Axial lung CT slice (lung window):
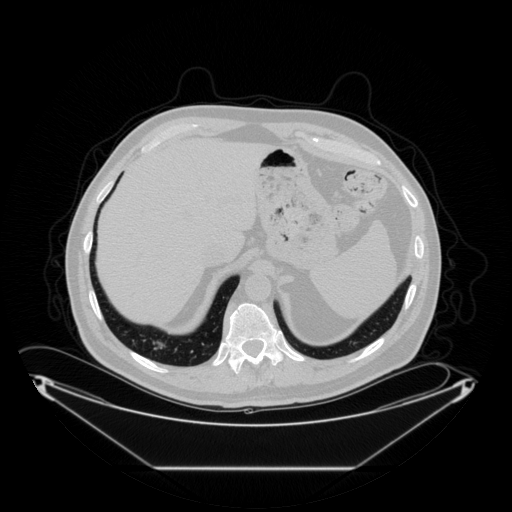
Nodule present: no